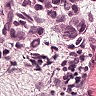
Metastatic tissue present: yes